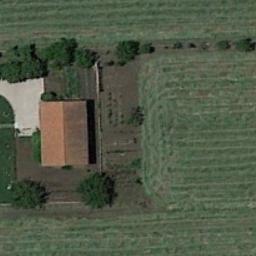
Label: sparse_residential